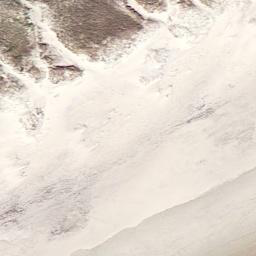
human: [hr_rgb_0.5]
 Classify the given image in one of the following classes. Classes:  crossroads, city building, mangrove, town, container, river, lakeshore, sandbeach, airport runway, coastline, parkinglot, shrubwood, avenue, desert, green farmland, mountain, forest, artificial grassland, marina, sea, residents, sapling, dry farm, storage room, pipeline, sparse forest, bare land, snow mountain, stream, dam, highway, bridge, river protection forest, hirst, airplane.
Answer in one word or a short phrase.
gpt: sandbeach